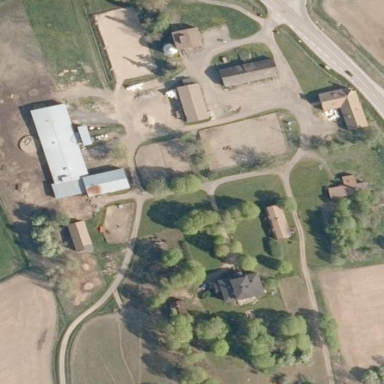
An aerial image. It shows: Farmyard area.